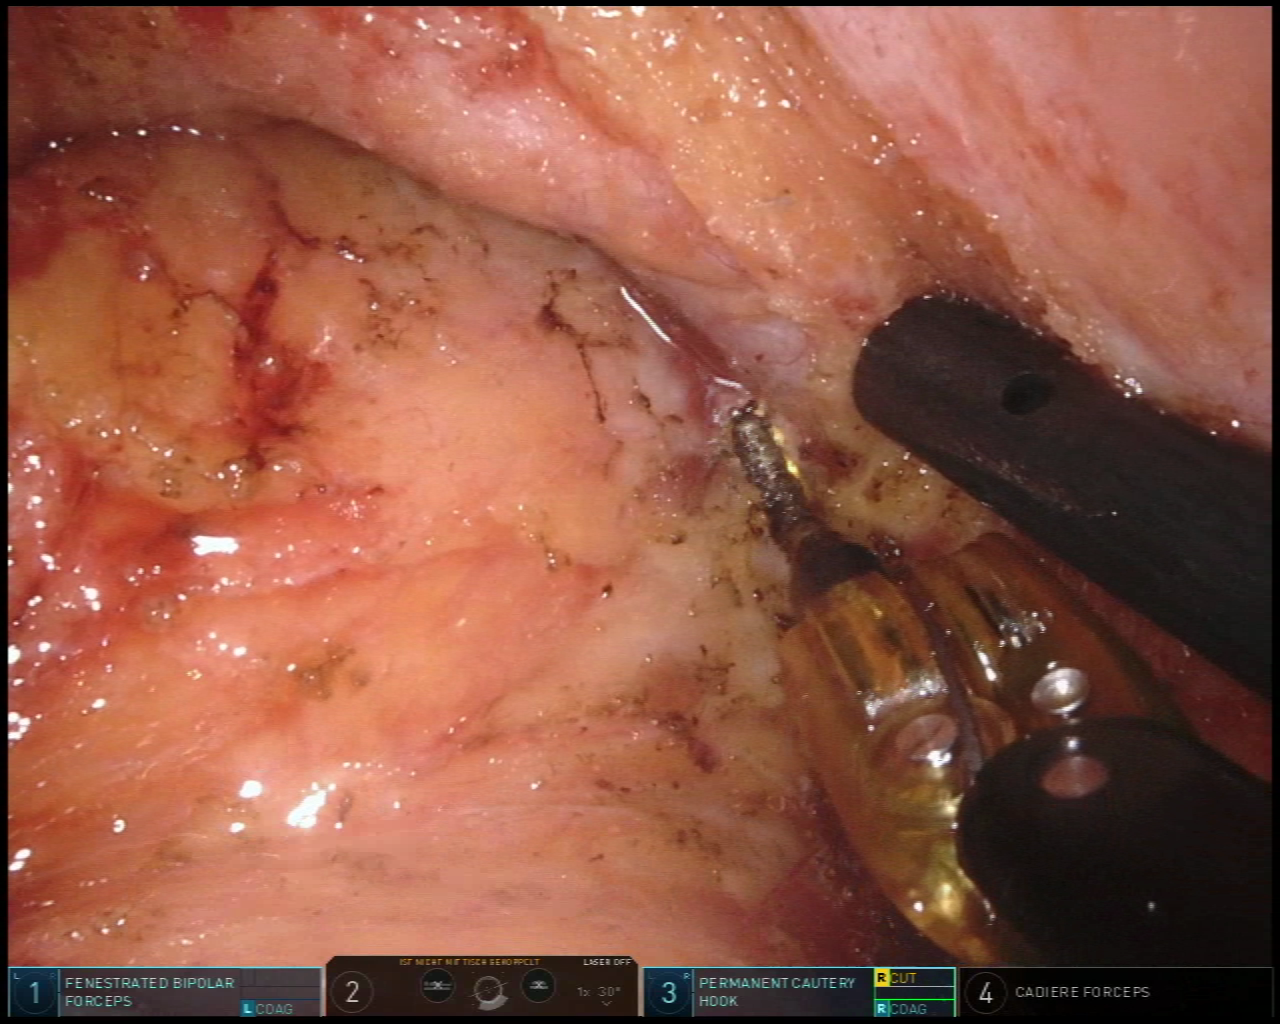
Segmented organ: vesicular_glands
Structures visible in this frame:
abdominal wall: no
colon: no
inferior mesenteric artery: no
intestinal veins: no
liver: no
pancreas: no
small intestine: no
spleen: no
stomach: no
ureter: no
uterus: no
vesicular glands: yes